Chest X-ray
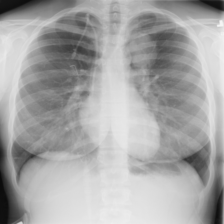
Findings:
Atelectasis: negative
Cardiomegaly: negative
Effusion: negative
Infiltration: negative
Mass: positive
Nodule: negative
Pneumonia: negative
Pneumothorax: negative
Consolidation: negative
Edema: negative
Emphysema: negative
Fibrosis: negative
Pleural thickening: negative
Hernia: negative